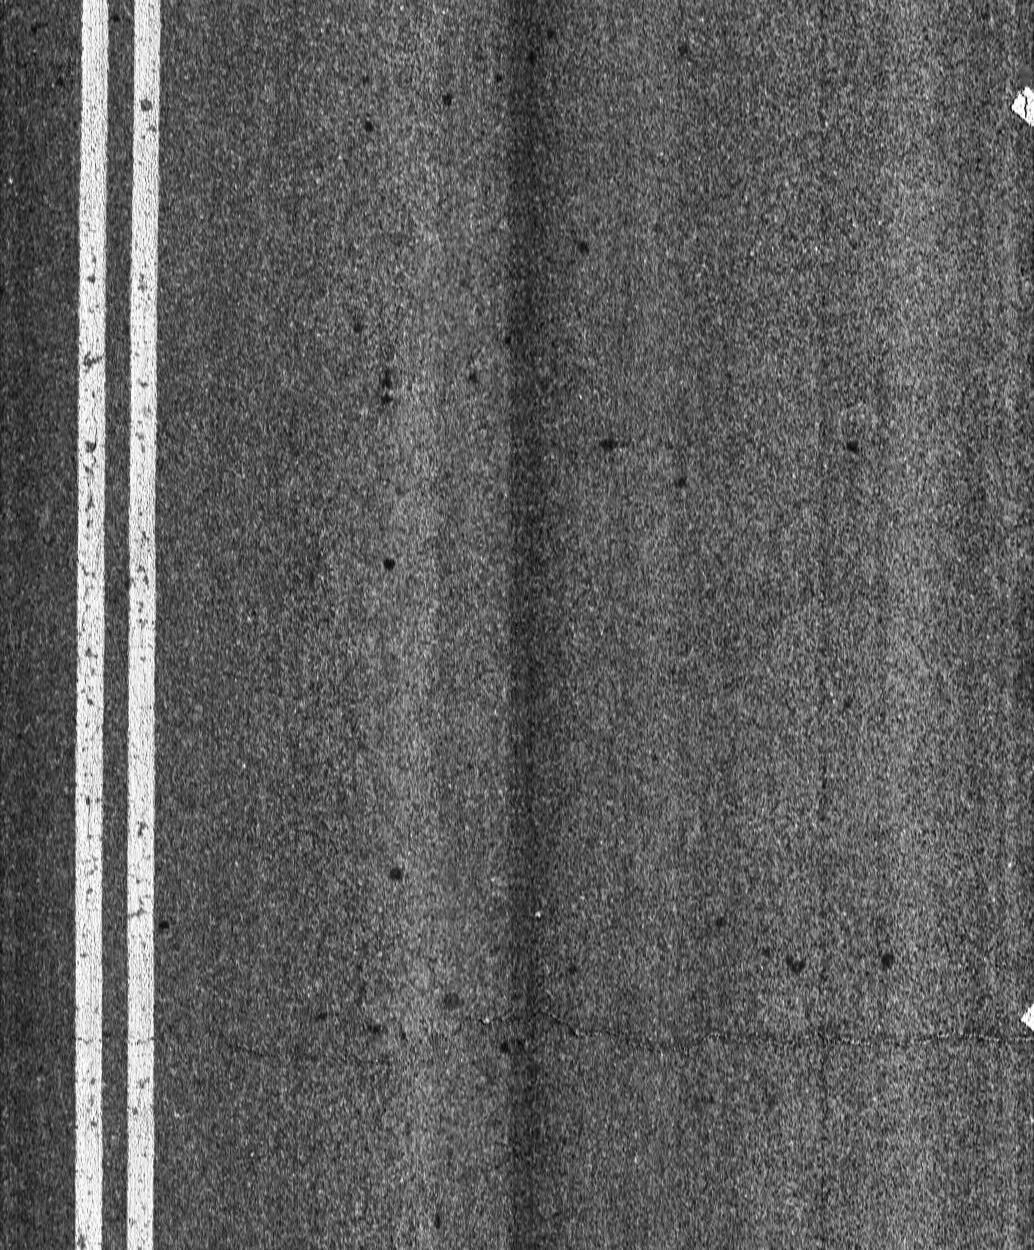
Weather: snowy
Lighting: day
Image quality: very poor
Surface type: walking surface
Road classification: tertiary
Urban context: urban centre
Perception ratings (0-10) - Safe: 1.72, Lively: 1.32, Beautiful: 1.63, Boring: 6.13, Depressing: 2.1, Wealthy: 6.81